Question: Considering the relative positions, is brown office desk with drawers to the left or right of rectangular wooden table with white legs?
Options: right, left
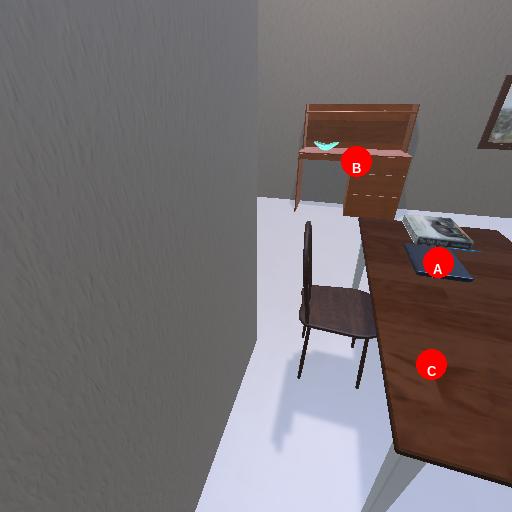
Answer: right